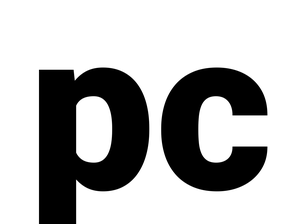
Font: Roboto_Black